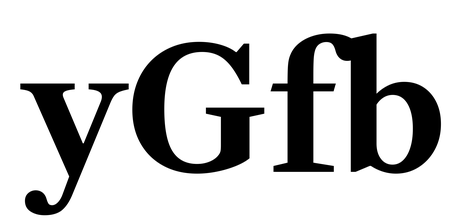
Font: LibreCaslonText_Bold